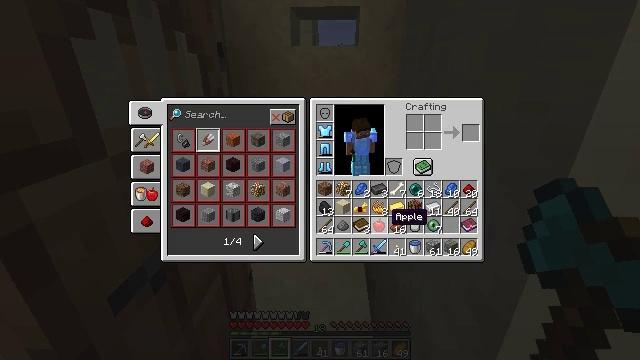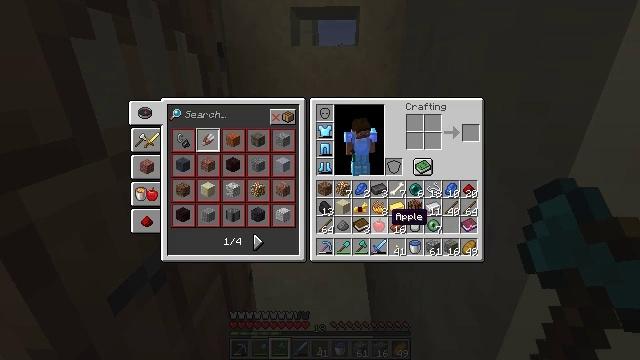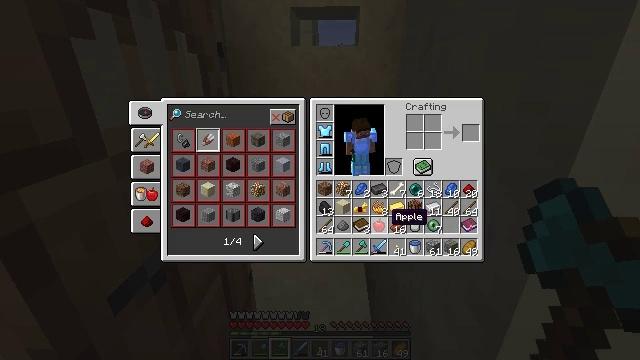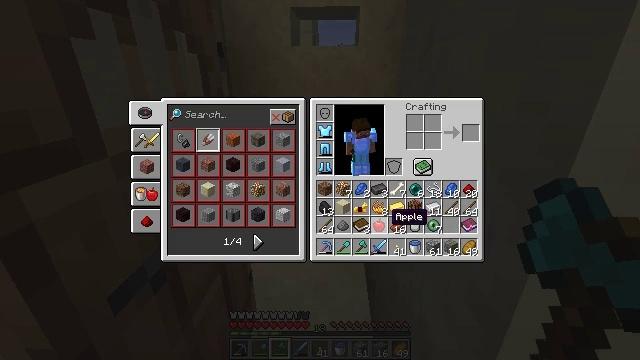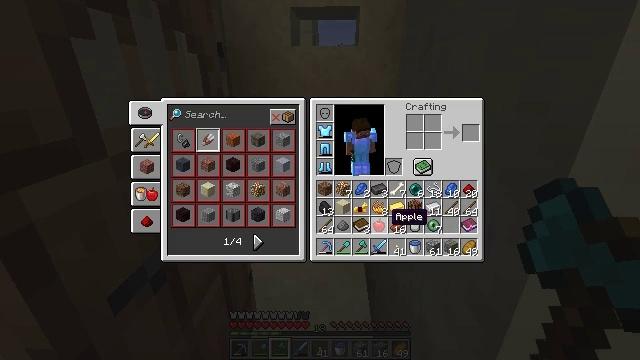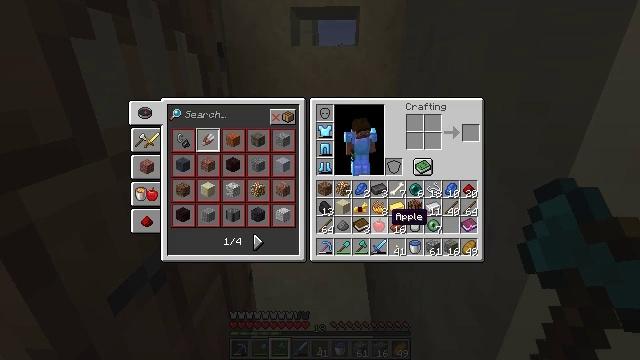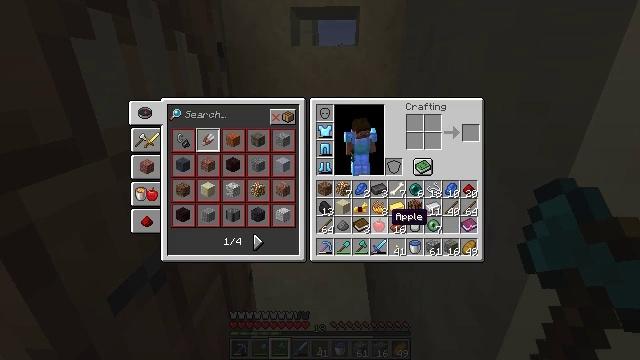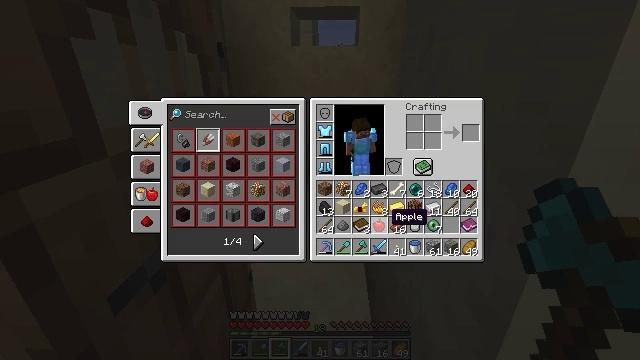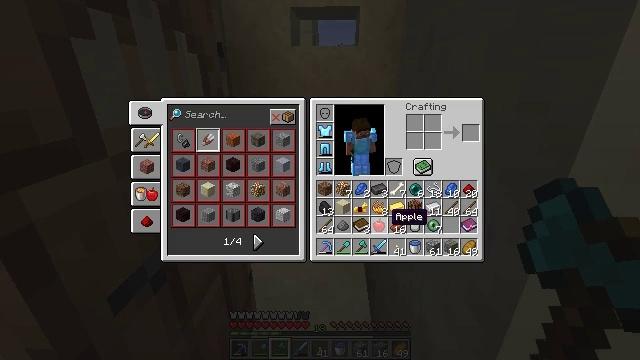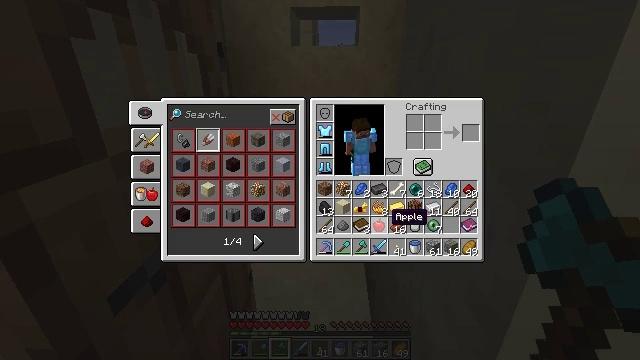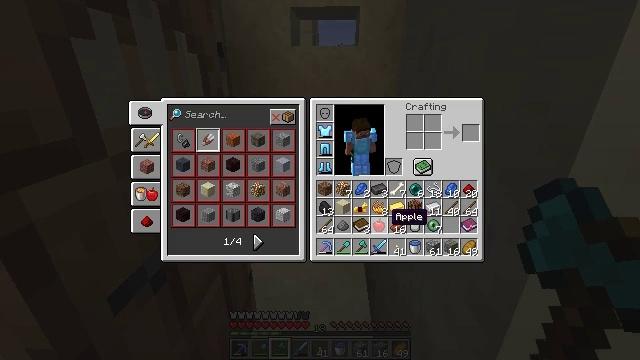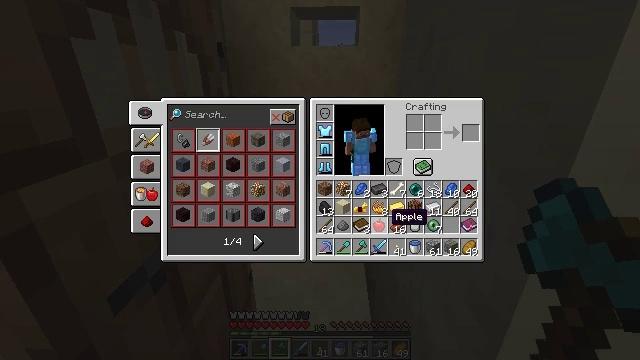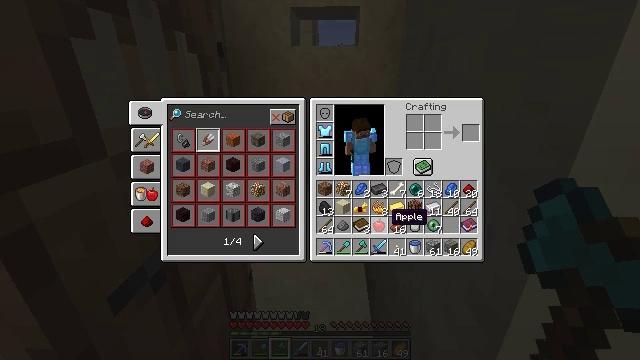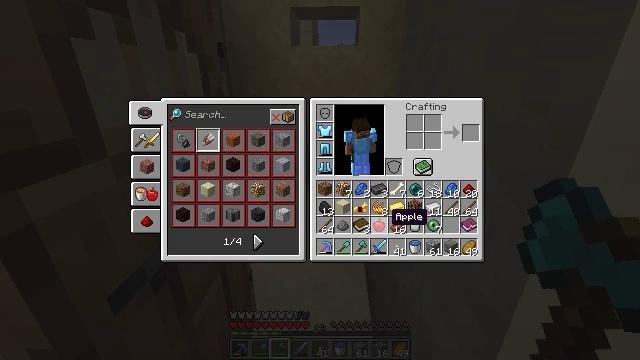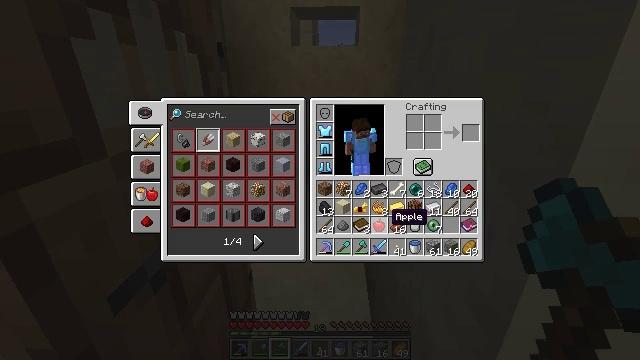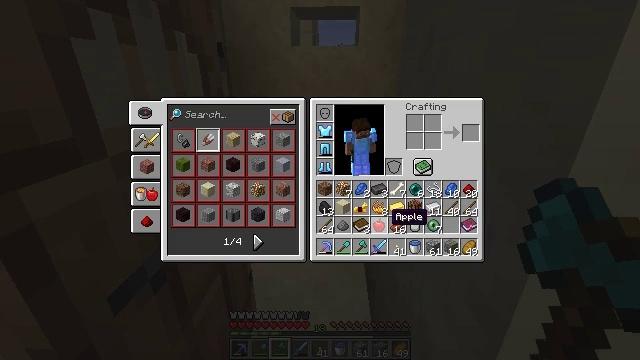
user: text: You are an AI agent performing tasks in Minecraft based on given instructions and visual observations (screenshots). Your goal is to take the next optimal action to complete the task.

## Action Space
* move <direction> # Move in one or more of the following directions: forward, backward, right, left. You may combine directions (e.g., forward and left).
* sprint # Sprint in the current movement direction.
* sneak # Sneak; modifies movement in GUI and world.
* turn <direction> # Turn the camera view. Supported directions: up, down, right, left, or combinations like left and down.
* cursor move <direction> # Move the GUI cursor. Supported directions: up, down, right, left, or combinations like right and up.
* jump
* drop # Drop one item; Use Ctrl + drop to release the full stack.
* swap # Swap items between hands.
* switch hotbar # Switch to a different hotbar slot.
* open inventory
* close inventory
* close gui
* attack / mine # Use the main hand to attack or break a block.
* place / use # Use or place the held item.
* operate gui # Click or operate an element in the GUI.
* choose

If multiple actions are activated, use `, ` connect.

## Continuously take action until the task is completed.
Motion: motion action
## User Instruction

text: Drop a smooth sandstone.
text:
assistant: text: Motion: no_op
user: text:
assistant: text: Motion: no_op
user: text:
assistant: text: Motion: no_op
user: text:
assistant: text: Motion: no_op
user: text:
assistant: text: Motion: no_op
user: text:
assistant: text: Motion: no_op
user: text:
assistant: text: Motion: no_op
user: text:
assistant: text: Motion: no_op
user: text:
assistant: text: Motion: no_op
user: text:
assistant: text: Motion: no_op
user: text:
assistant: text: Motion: no_op
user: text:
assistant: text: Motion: no_op
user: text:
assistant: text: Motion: no_op
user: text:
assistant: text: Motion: no_op
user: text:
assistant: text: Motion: no_op
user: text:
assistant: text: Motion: no_op
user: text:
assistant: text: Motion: no_op
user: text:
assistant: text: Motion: no_op
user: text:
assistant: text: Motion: no_op
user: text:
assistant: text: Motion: no_op
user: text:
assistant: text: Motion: no_op
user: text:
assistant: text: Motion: cursor move left
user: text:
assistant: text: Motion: no_op
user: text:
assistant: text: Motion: no_op
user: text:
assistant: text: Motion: no_op
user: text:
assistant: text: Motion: operate gui
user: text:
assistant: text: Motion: operate gui
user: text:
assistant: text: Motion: operate gui
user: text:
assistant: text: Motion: cursor move right and up
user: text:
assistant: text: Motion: cursor move right and up